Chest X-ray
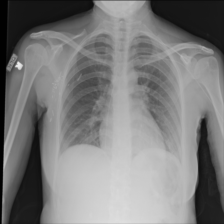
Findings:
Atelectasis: negative
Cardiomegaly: negative
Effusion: negative
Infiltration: negative
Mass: negative
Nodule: negative
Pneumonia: negative
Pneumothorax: negative
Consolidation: negative
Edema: negative
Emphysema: negative
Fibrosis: negative
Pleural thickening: negative
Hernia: negative